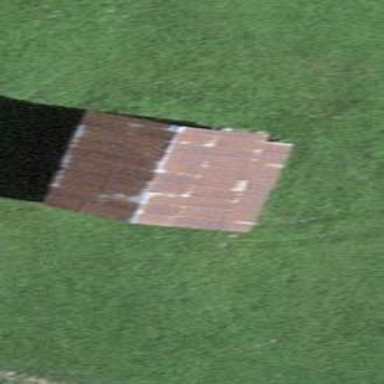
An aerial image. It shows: Rural barn.